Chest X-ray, PA view. Patient: 68 years old, sex M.
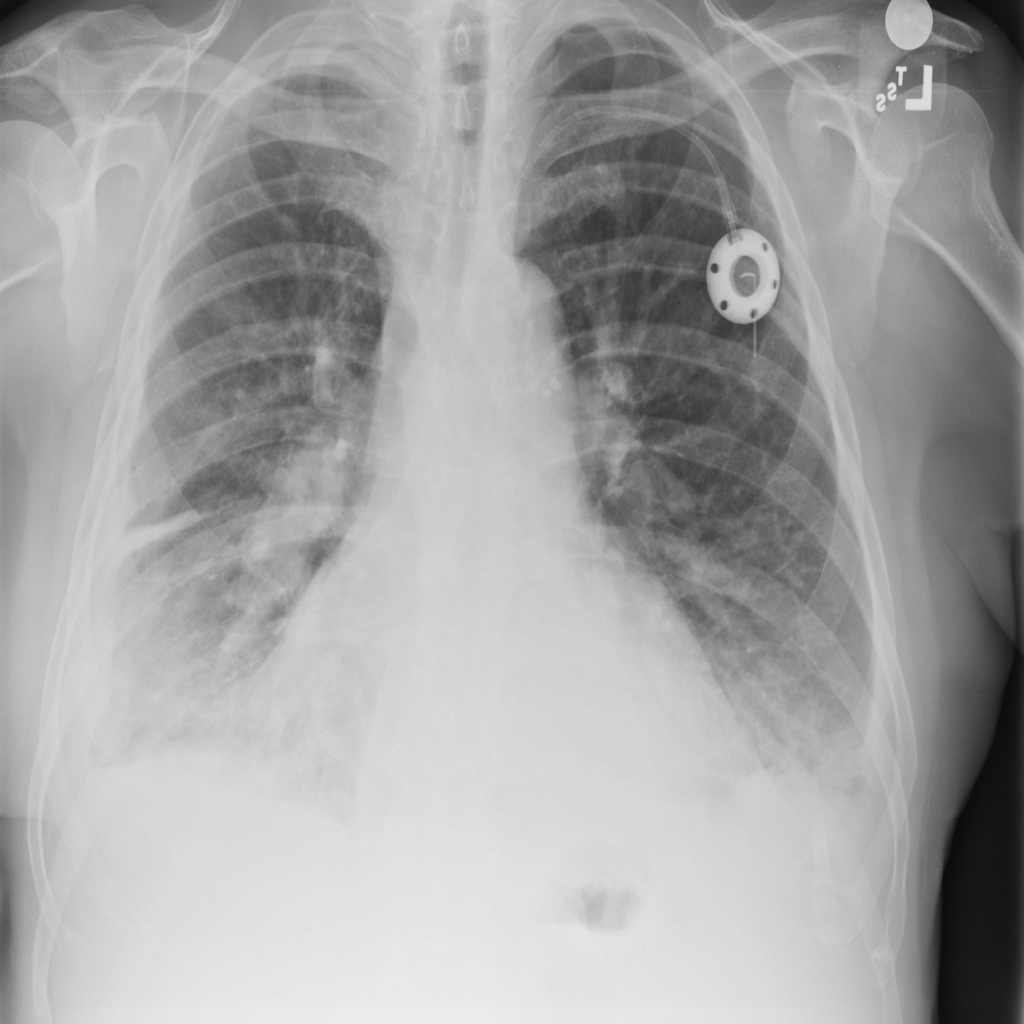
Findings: Effusion, Pleural_Thickening